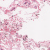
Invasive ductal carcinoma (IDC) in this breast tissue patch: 0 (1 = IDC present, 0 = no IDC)